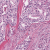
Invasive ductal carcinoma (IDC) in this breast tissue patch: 1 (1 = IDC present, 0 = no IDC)